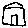
Label: house